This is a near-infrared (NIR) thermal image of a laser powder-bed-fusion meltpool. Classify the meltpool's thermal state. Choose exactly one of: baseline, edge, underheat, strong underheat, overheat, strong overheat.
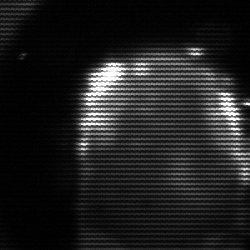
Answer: baseline